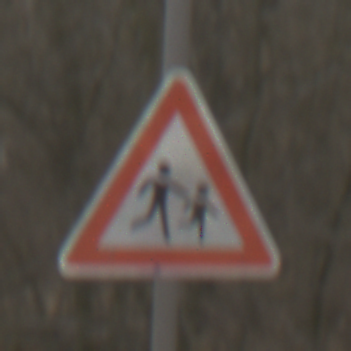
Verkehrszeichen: KinderLinks
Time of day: MorningAfternoon
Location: Outdoor (Nature)
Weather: PartlyCloudy
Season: Winter
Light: Natural